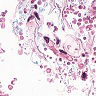
Metastatic tissue present: no